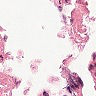
Metastatic tissue present: no